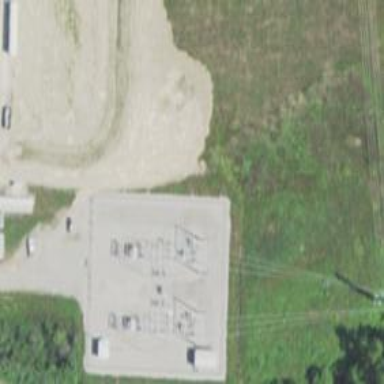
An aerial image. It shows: There is distribution substation enclosed by fence.